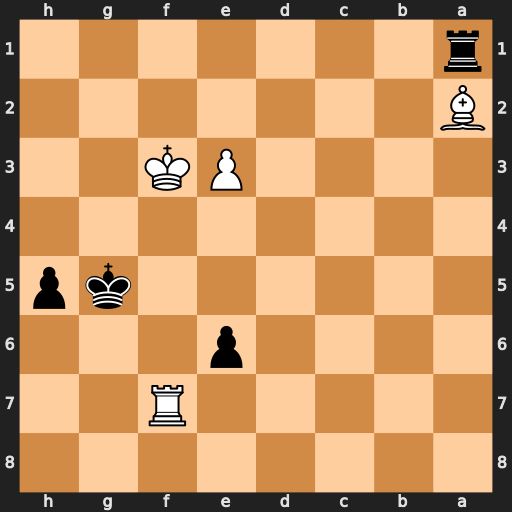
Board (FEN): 8/5R2/4p3/6kp/8/4PK2/B7/r7
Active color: b
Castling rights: -
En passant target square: -
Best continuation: Rf1+ Kg2 Rxf7